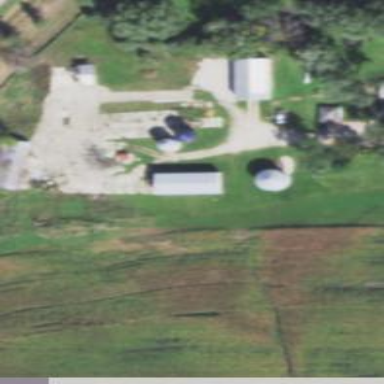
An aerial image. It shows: Silo.